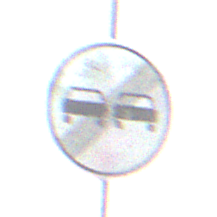
Verkehrszeichen: EndeUeberholverbot
Umgebung: Outdoor, Nature
Tageszeit: Night
Wetter: Overcast
Licht: Artificial
Jahreszeit: NotSpecified
Kontrast: LowContrast